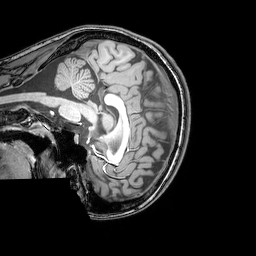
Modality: T1w
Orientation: sagittal
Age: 23
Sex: female
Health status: healthy
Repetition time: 0.081 s
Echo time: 0.037 s